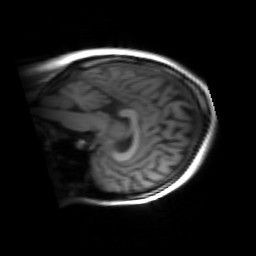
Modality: inplaneT1
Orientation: sagittal
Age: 24
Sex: female
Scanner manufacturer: siemens
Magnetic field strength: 3 T
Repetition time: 1.2 s
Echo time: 0.00251 s